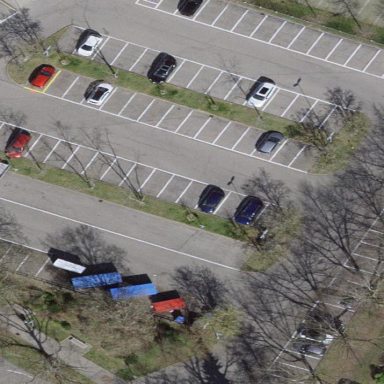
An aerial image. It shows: Parking facility with bus park and ride service.